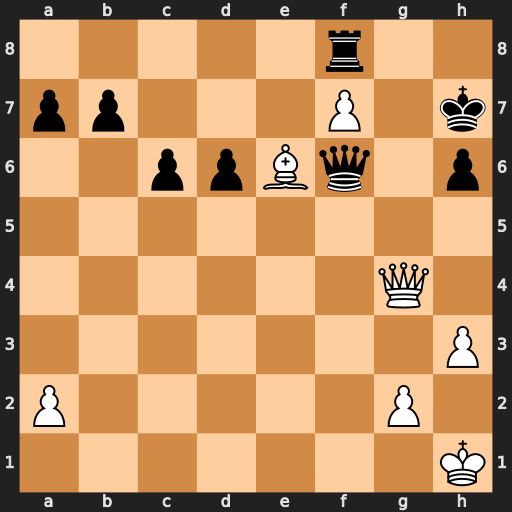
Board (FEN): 5r2/pp3P1k/2ppBq1p/8/6Q1/7P/P5P1/7K
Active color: w
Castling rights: -
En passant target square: -
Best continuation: Qg8+ Rxg8 fxg8=Q#